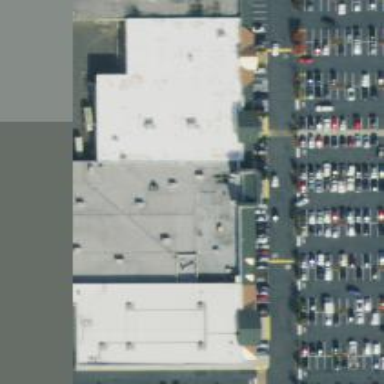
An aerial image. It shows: Retail building.